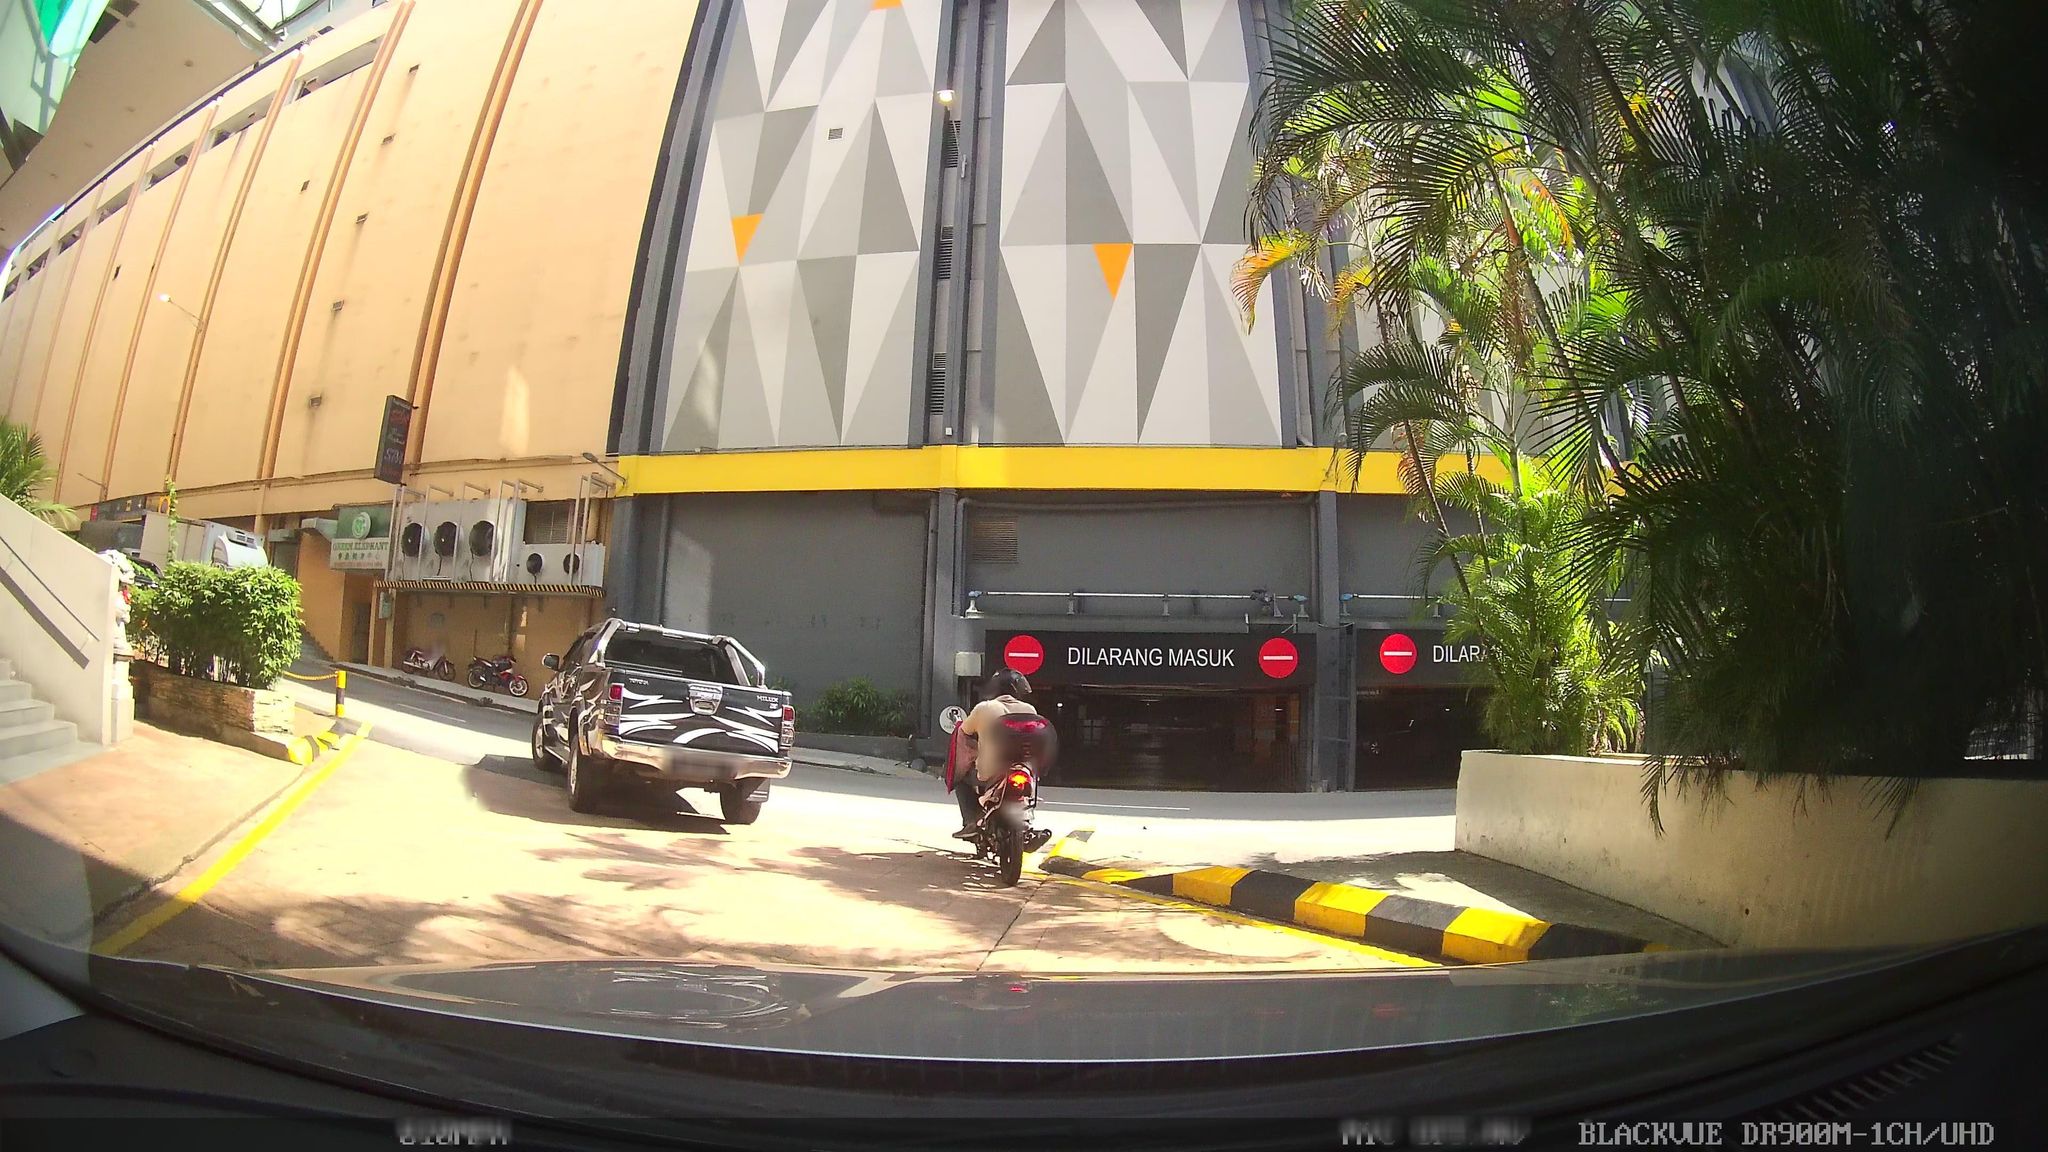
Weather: clear
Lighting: day
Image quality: good
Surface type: driving surface
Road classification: service
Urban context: urban centre
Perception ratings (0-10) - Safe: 1.6, Lively: 4.3, Beautiful: 3.83, Boring: 2.46, Depressing: 4.03, Wealthy: 5.01